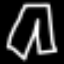
Label: pants